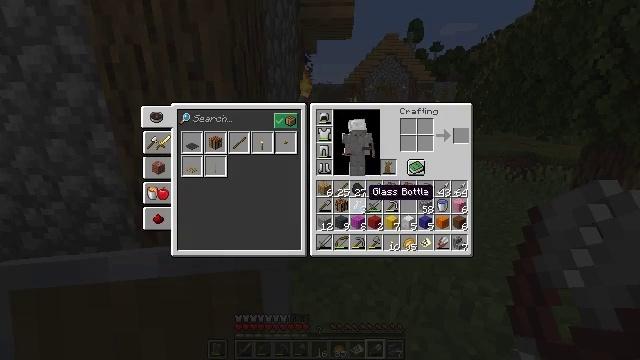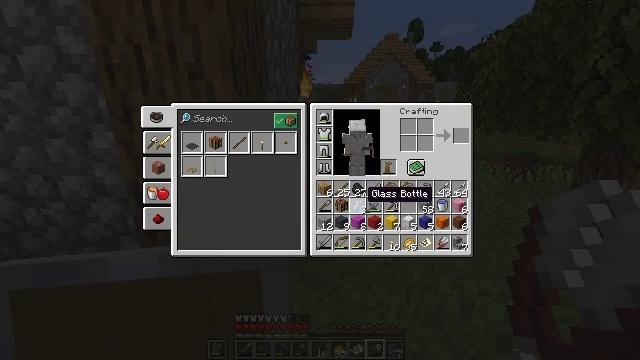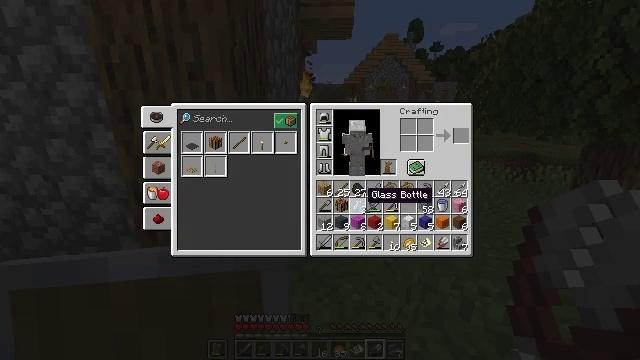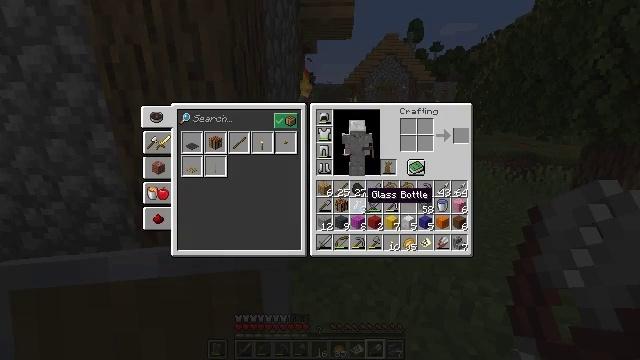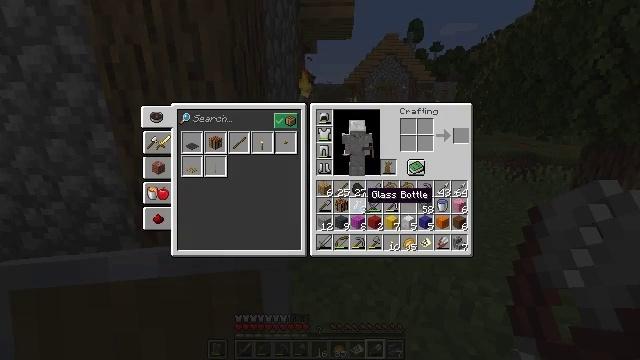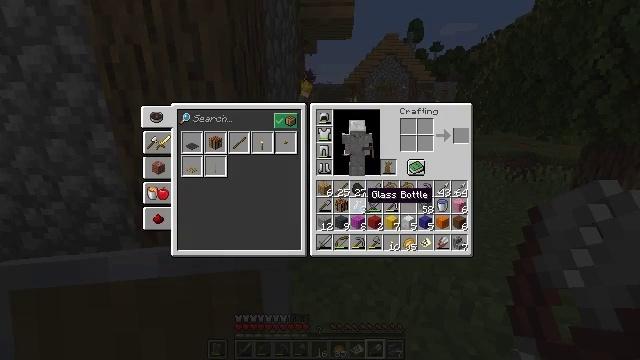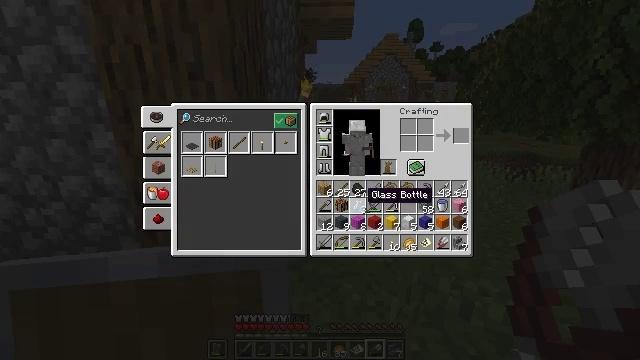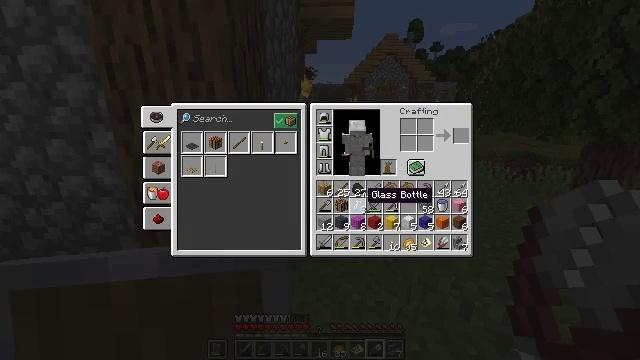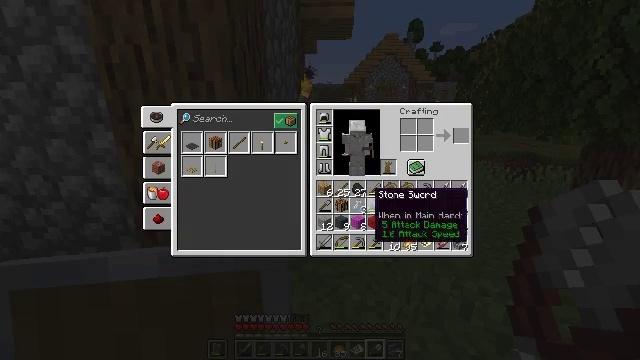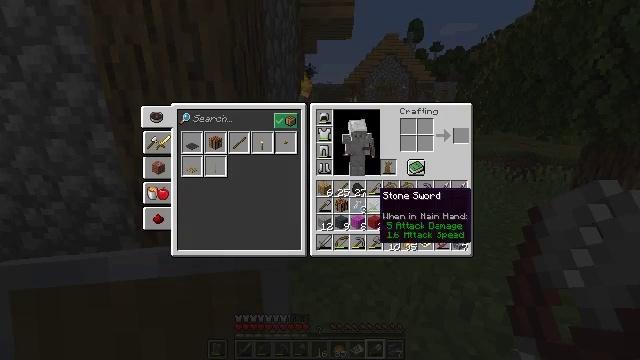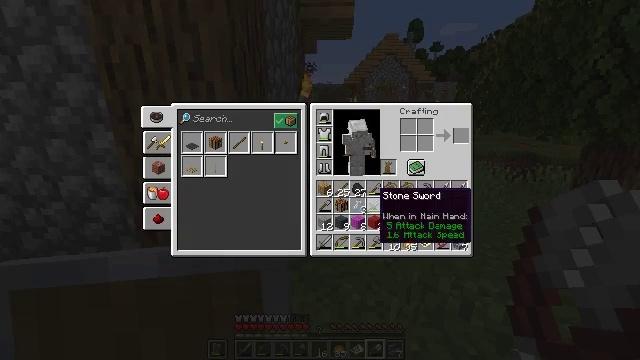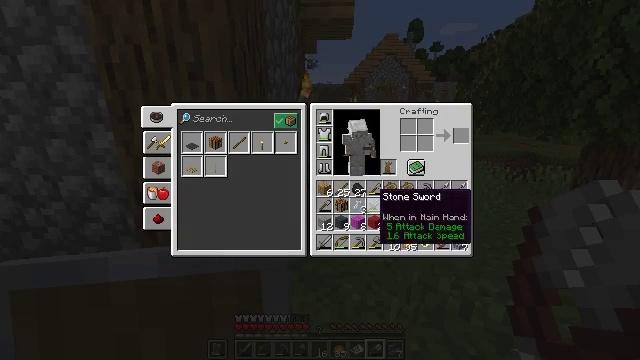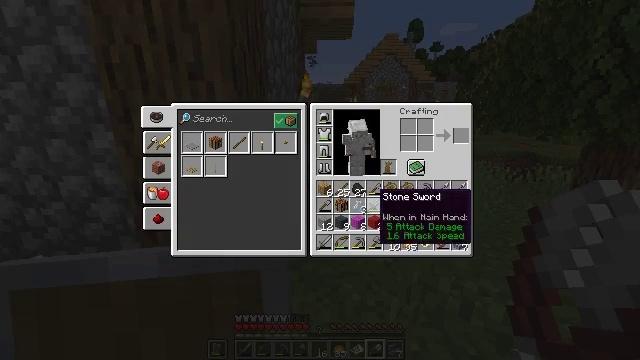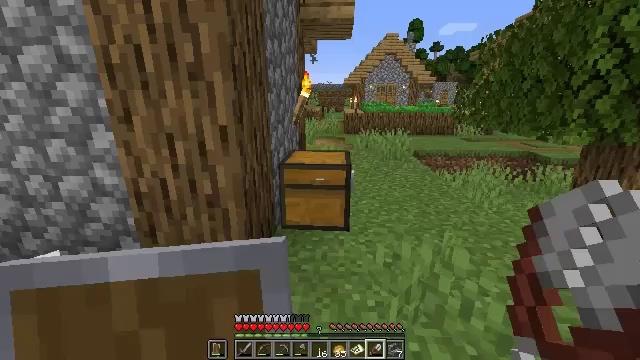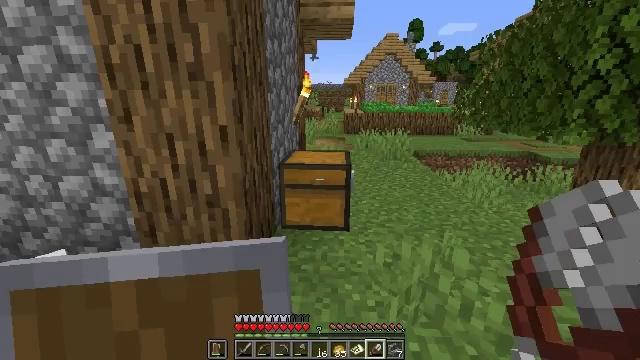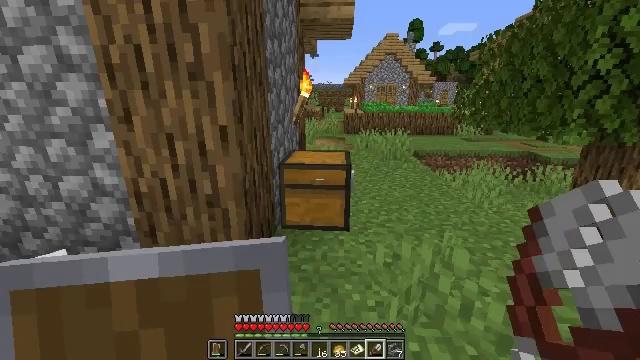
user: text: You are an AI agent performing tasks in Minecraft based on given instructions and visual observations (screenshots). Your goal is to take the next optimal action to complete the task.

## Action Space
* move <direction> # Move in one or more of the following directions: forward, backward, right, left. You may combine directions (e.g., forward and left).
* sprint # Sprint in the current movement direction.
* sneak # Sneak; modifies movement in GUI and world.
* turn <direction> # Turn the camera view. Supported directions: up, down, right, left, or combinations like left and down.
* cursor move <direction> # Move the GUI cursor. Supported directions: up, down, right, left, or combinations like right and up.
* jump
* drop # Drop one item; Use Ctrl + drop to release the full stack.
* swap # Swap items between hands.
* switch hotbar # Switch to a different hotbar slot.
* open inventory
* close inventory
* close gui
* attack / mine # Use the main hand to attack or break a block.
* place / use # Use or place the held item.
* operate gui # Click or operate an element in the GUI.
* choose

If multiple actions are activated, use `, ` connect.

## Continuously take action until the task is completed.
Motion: motion action
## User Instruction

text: Make a blue banner from blue wool in the crafting table.
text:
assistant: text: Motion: sneak
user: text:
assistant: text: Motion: sneak, attack / mine
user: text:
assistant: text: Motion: sneak, attack / mine
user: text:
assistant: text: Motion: sneak
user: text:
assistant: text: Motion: sneak
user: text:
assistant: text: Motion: sneak
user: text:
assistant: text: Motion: sneak
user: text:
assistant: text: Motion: turn right
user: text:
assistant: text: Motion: no_op
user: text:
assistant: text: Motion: no_op
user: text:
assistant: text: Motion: no_op
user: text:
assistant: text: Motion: no_op
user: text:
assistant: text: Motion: no_op
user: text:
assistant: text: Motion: no_op
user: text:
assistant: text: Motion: no_op
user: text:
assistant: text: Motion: no_op
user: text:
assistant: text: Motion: use / place
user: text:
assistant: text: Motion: use / place
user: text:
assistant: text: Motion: no_op
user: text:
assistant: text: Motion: no_op
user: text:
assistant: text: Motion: no_op
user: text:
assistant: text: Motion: no_op
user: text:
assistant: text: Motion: no_op
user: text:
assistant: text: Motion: sneak
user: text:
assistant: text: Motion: sneak
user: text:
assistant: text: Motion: sneak, turn down
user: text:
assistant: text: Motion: sneak
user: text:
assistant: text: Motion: sneak, turn left
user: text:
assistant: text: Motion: sneak, turn left
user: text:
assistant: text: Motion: sneak